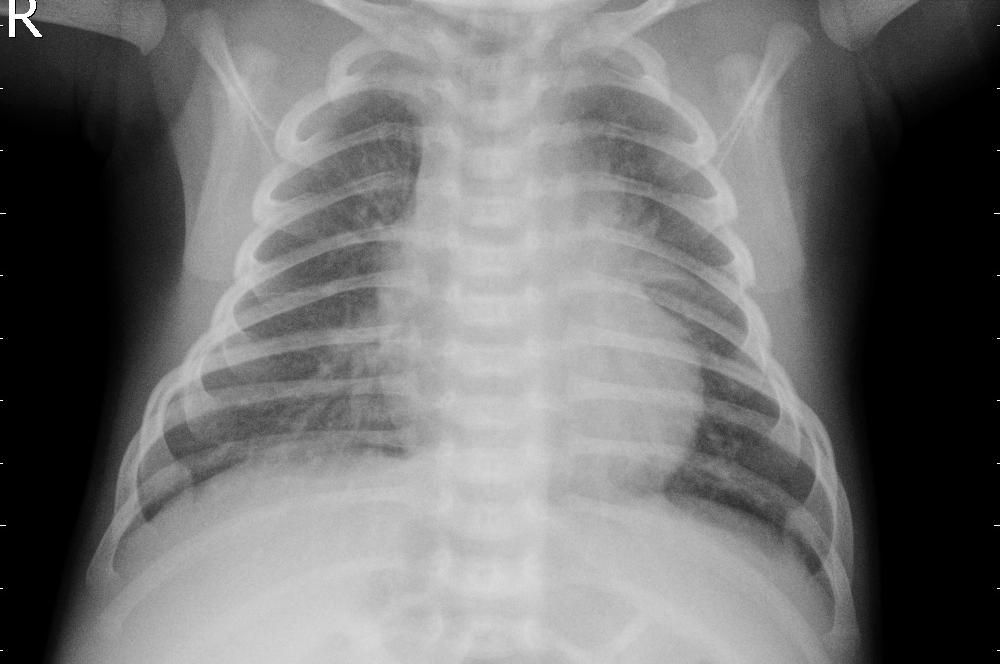
Diagnosis: PNEUMONIA